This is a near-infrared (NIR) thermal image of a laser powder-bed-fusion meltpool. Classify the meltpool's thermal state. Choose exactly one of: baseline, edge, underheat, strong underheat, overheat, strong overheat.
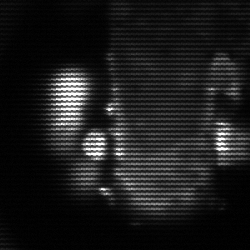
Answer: strong underheat